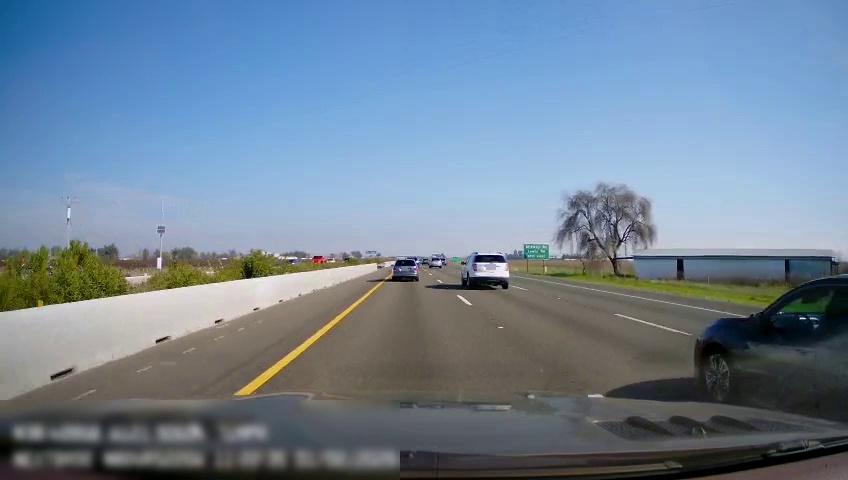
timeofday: Day
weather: Sunny
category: Drivable Space
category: Vehicles | Car
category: Vehicles | SUV
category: Vehicles | Car
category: Vehicles | SUV
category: Vehicles | SUV
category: Lanes | Current Lane
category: Lanes | Current Lane
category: Lanes | Alternate Lane
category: Lanes | Alternate Lane
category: Traffic | Signs